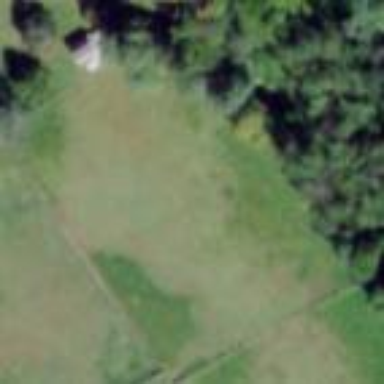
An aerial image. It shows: Pasture covered in meadow.